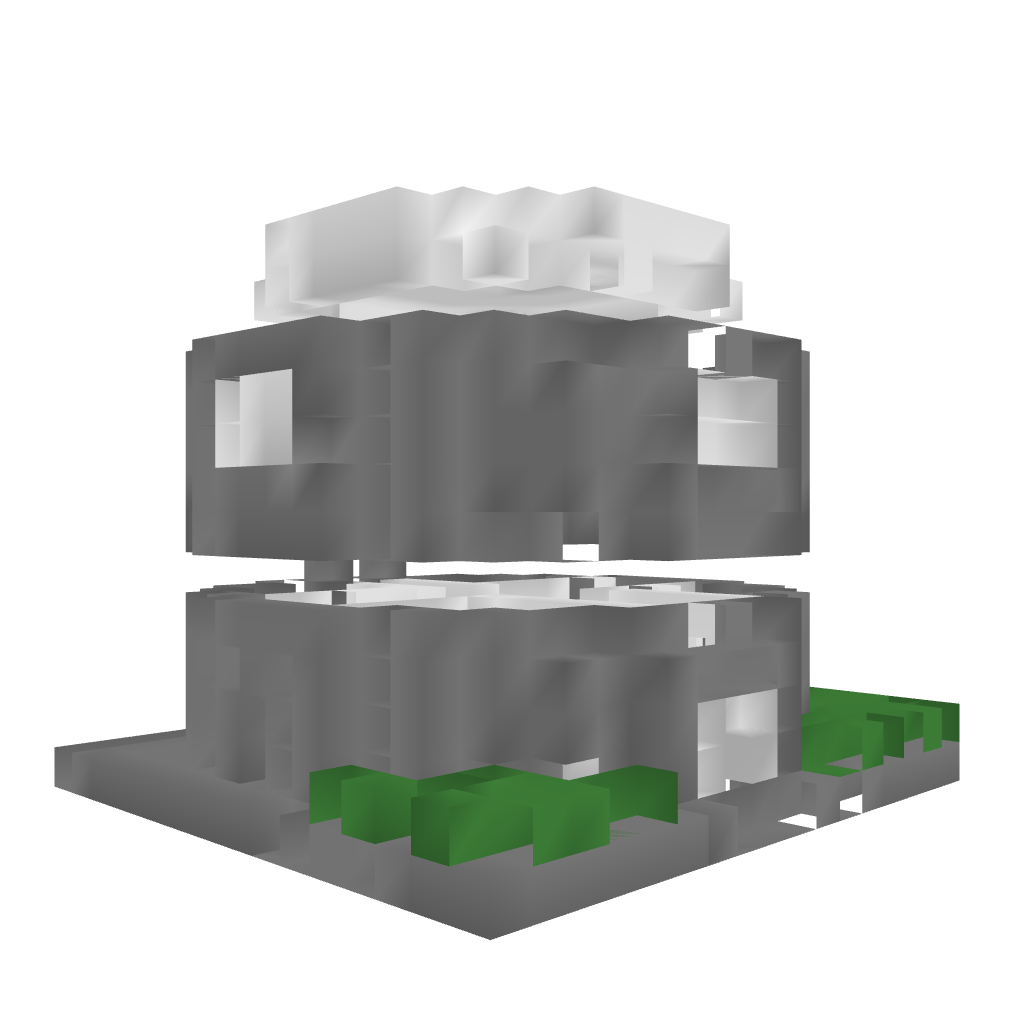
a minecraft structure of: Obi's Pokecenter bad low quality